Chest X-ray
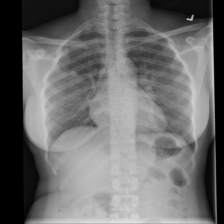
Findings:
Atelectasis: negative
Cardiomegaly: negative
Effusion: negative
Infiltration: negative
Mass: negative
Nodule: negative
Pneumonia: negative
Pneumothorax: negative
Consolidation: negative
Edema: negative
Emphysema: negative
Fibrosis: negative
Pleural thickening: negative
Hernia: negative